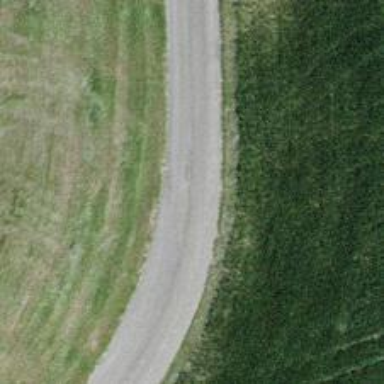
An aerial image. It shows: Unclassified road with paved surface.